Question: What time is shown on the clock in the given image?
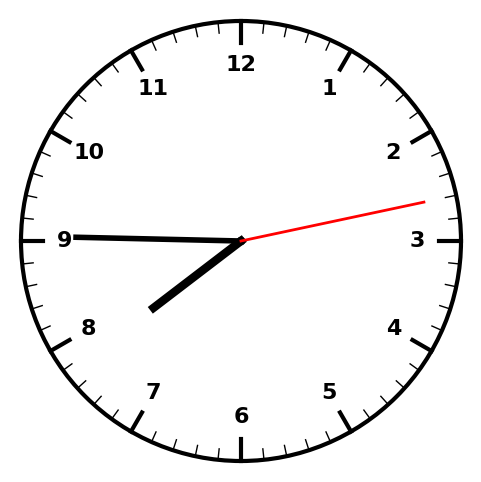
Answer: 07:45:13